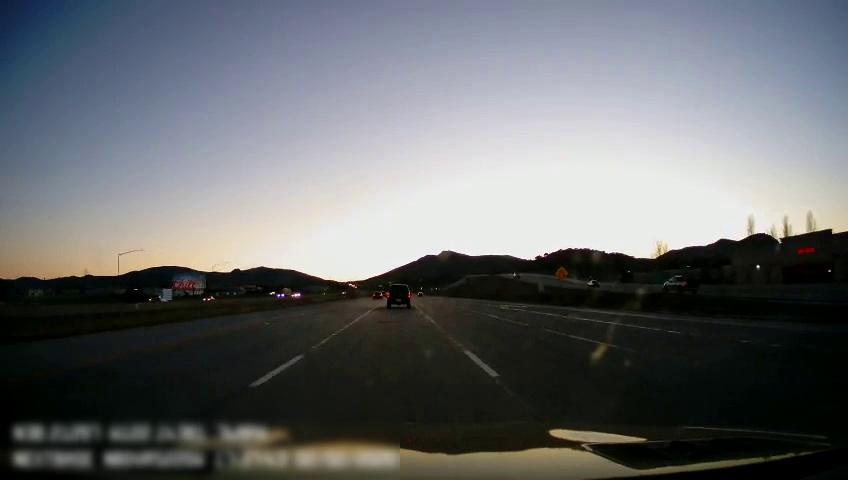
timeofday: Dusk/Dawn/Twilight
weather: Sunny
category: Drivable Space
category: Drivable Space
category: Vehicles | Other LV
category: Vehicles | Car
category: Vehicles | Car
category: Vehicles | Car
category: Vehicles | SUV
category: Vehicles | Car
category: Lanes | Alternate Lane
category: Lanes | Current Lane
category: Lanes | Current Lane
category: Lanes | Alternate Lane
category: Lanes | Alternate Lane
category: Lanes | Alternate Lane
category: Traffic | Signs